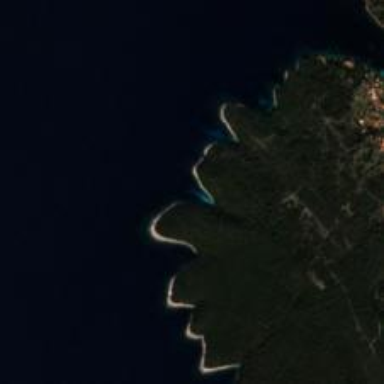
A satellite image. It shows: Beautiful bay with natural surroundings.